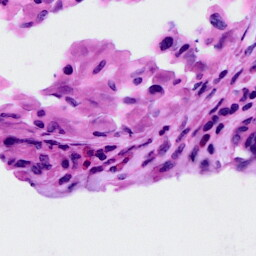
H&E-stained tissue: Cervix